Question: I have a UIView with a custom shape (see image), I would like to dim that view sometimes with a black tint. However, just pulling down the alpha doesn't work for me, since that uses dim it.
So I thought of adding a subview to the view with the same shape and dim that view with an alpha, so it will look like the lower-bubble (see image). How can I copy the shape of an view, do I need to subclass it again or is there an easier way?

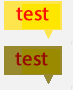
Answer: In the end I solved it by drawing a new UIView on top of the existing UIView and giving it an 40% black color.
Since I drew the view once, I could draw it again.